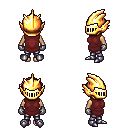
a pixel art fantasy rpg character, female body template, human, tanned skin, maroon tunic, metal pants, white blonde short bangs hairstyle, gold helm, metal gloves, metal boots, four views (front, back, left, right), 2x2 character sprite sheet, small pixel art, hard edges, no anti-aliasing